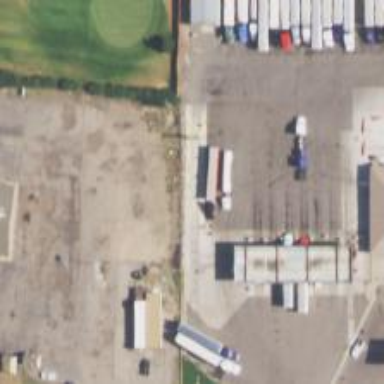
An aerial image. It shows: Weighbridge facility.